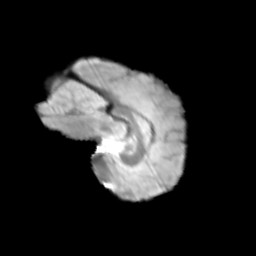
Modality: T2w
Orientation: sagittal
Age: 11
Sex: female
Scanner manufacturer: siemens
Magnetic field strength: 3 T
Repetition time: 3.8 s
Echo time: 0.07 s